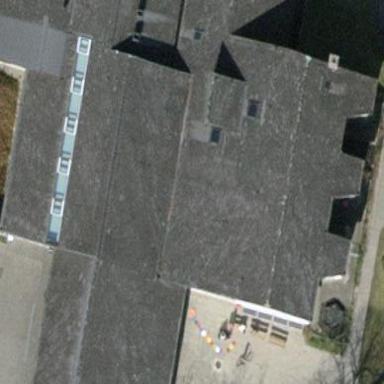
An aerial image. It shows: School building with gabled roof.